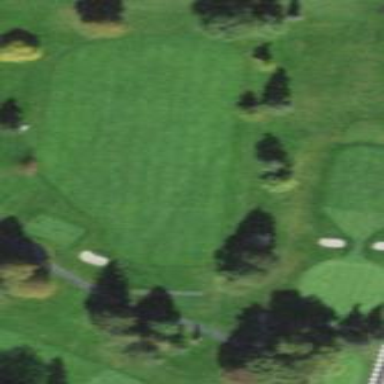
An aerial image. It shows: Driving range for golf practice.